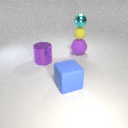
large blue rubber cube in front of large purple metal cylinder